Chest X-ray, PA view. Patient: 49 years old, sex F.
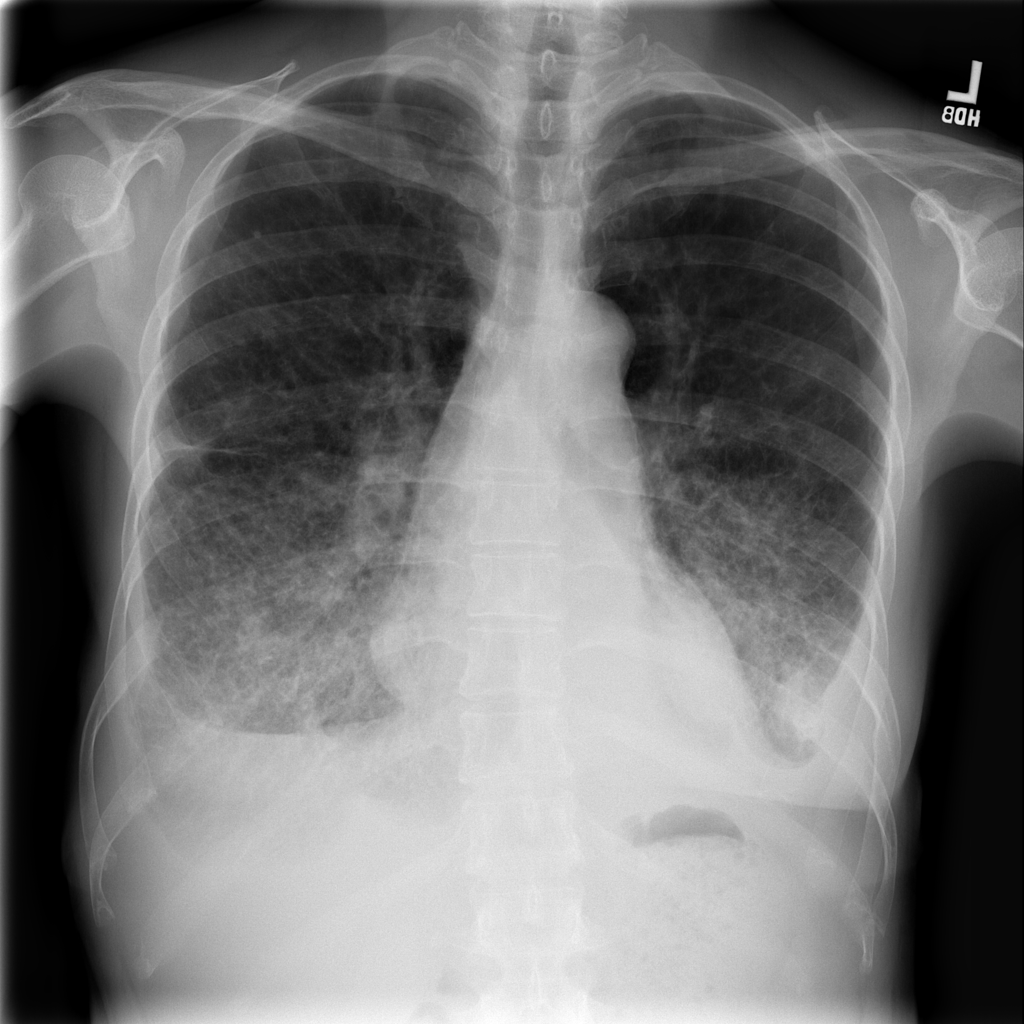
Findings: No Finding